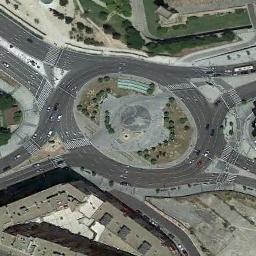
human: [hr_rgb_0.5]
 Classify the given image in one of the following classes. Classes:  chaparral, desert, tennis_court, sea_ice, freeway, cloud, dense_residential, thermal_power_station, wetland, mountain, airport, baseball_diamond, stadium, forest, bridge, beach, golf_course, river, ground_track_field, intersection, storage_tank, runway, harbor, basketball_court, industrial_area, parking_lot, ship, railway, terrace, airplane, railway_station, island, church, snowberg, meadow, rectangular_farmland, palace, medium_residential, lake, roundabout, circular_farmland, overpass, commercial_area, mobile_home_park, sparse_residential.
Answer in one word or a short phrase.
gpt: roundabout